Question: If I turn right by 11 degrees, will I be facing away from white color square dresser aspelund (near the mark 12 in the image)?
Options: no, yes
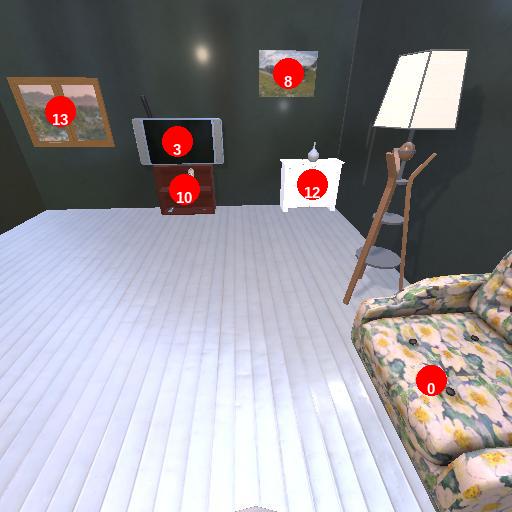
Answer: no